Question: I have this view :
'''
@model IEnumerable<sn.Models.Order>
<h2>
**Name of Recipients**
</h2>
<p>
@Html.ActionLink("Create New", "Create")
</p>
<table>
<tr>
<th>
Last Name
</th>
<th>
Mark
</th>
<th>
Quiz Number
</th>
<th>
Pass
</th>
<th>
Paid
</th>
<th>
Mark Date
</th>
</tr>
@foreach (var item in Model)
{
<tr>
<td>
@Html.DisplayFor(modelItem => item.Customer.LastName)
</td>
<td>
@Html.DisplayFor(modelItem => item.Mark)
</td>
<td>
@Html.DisplayFor(modelItem => item.QuizNo)
</td>
<td>
@Html.DisplayFor(modelItem => item.Pass)
</td>
<td>
@Html.DisplayFor(modelItem => item.Paid)
</td>
<td>
@Html.DisplayFor(modelItem => item.MarkDate)
</td>
</tr>
}
</table>
'''
below is an image showing my view:

I want to display the LastName in place of . The item LastName does not change for a particular customer. This view is showing the details of that user and this is part of the code I used to get the results in my controller:
'''
var certificateDetails = db.orders.Where(p => p.ID == id);
return View( certificateDetails.ToPagedList(pageNumber, pageSize));
'''
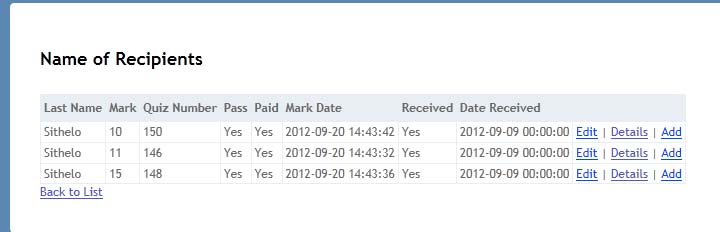
Answer: '''
<h2>
@(Model.Any() ? Model.First().Customer.LastName : "")
</h2>
'''